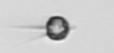
Label: Acanthoica_quattrospina